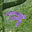
Label: 7